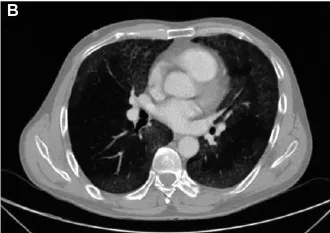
HRCT images. (A,B) Ground glass opacity and patchy shadow on bilateral lung, showing a crazy-paving pattern, mainly in the lower lobes.
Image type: radiology (ct)